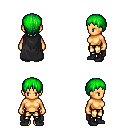
a pixel art fantasy rpg character, female body template, human, tanned skin, black cape, gold greaves, green plain hairstyle, black shoes, four views (front, back, left, right), 2x2 character sprite sheet, small pixel art, hard edges, no anti-aliasing